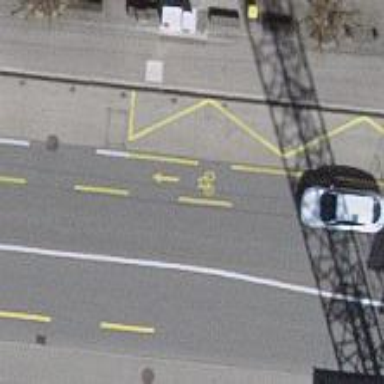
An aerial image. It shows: Bus stop for trolleybuses with designated stop position for public transport.